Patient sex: M
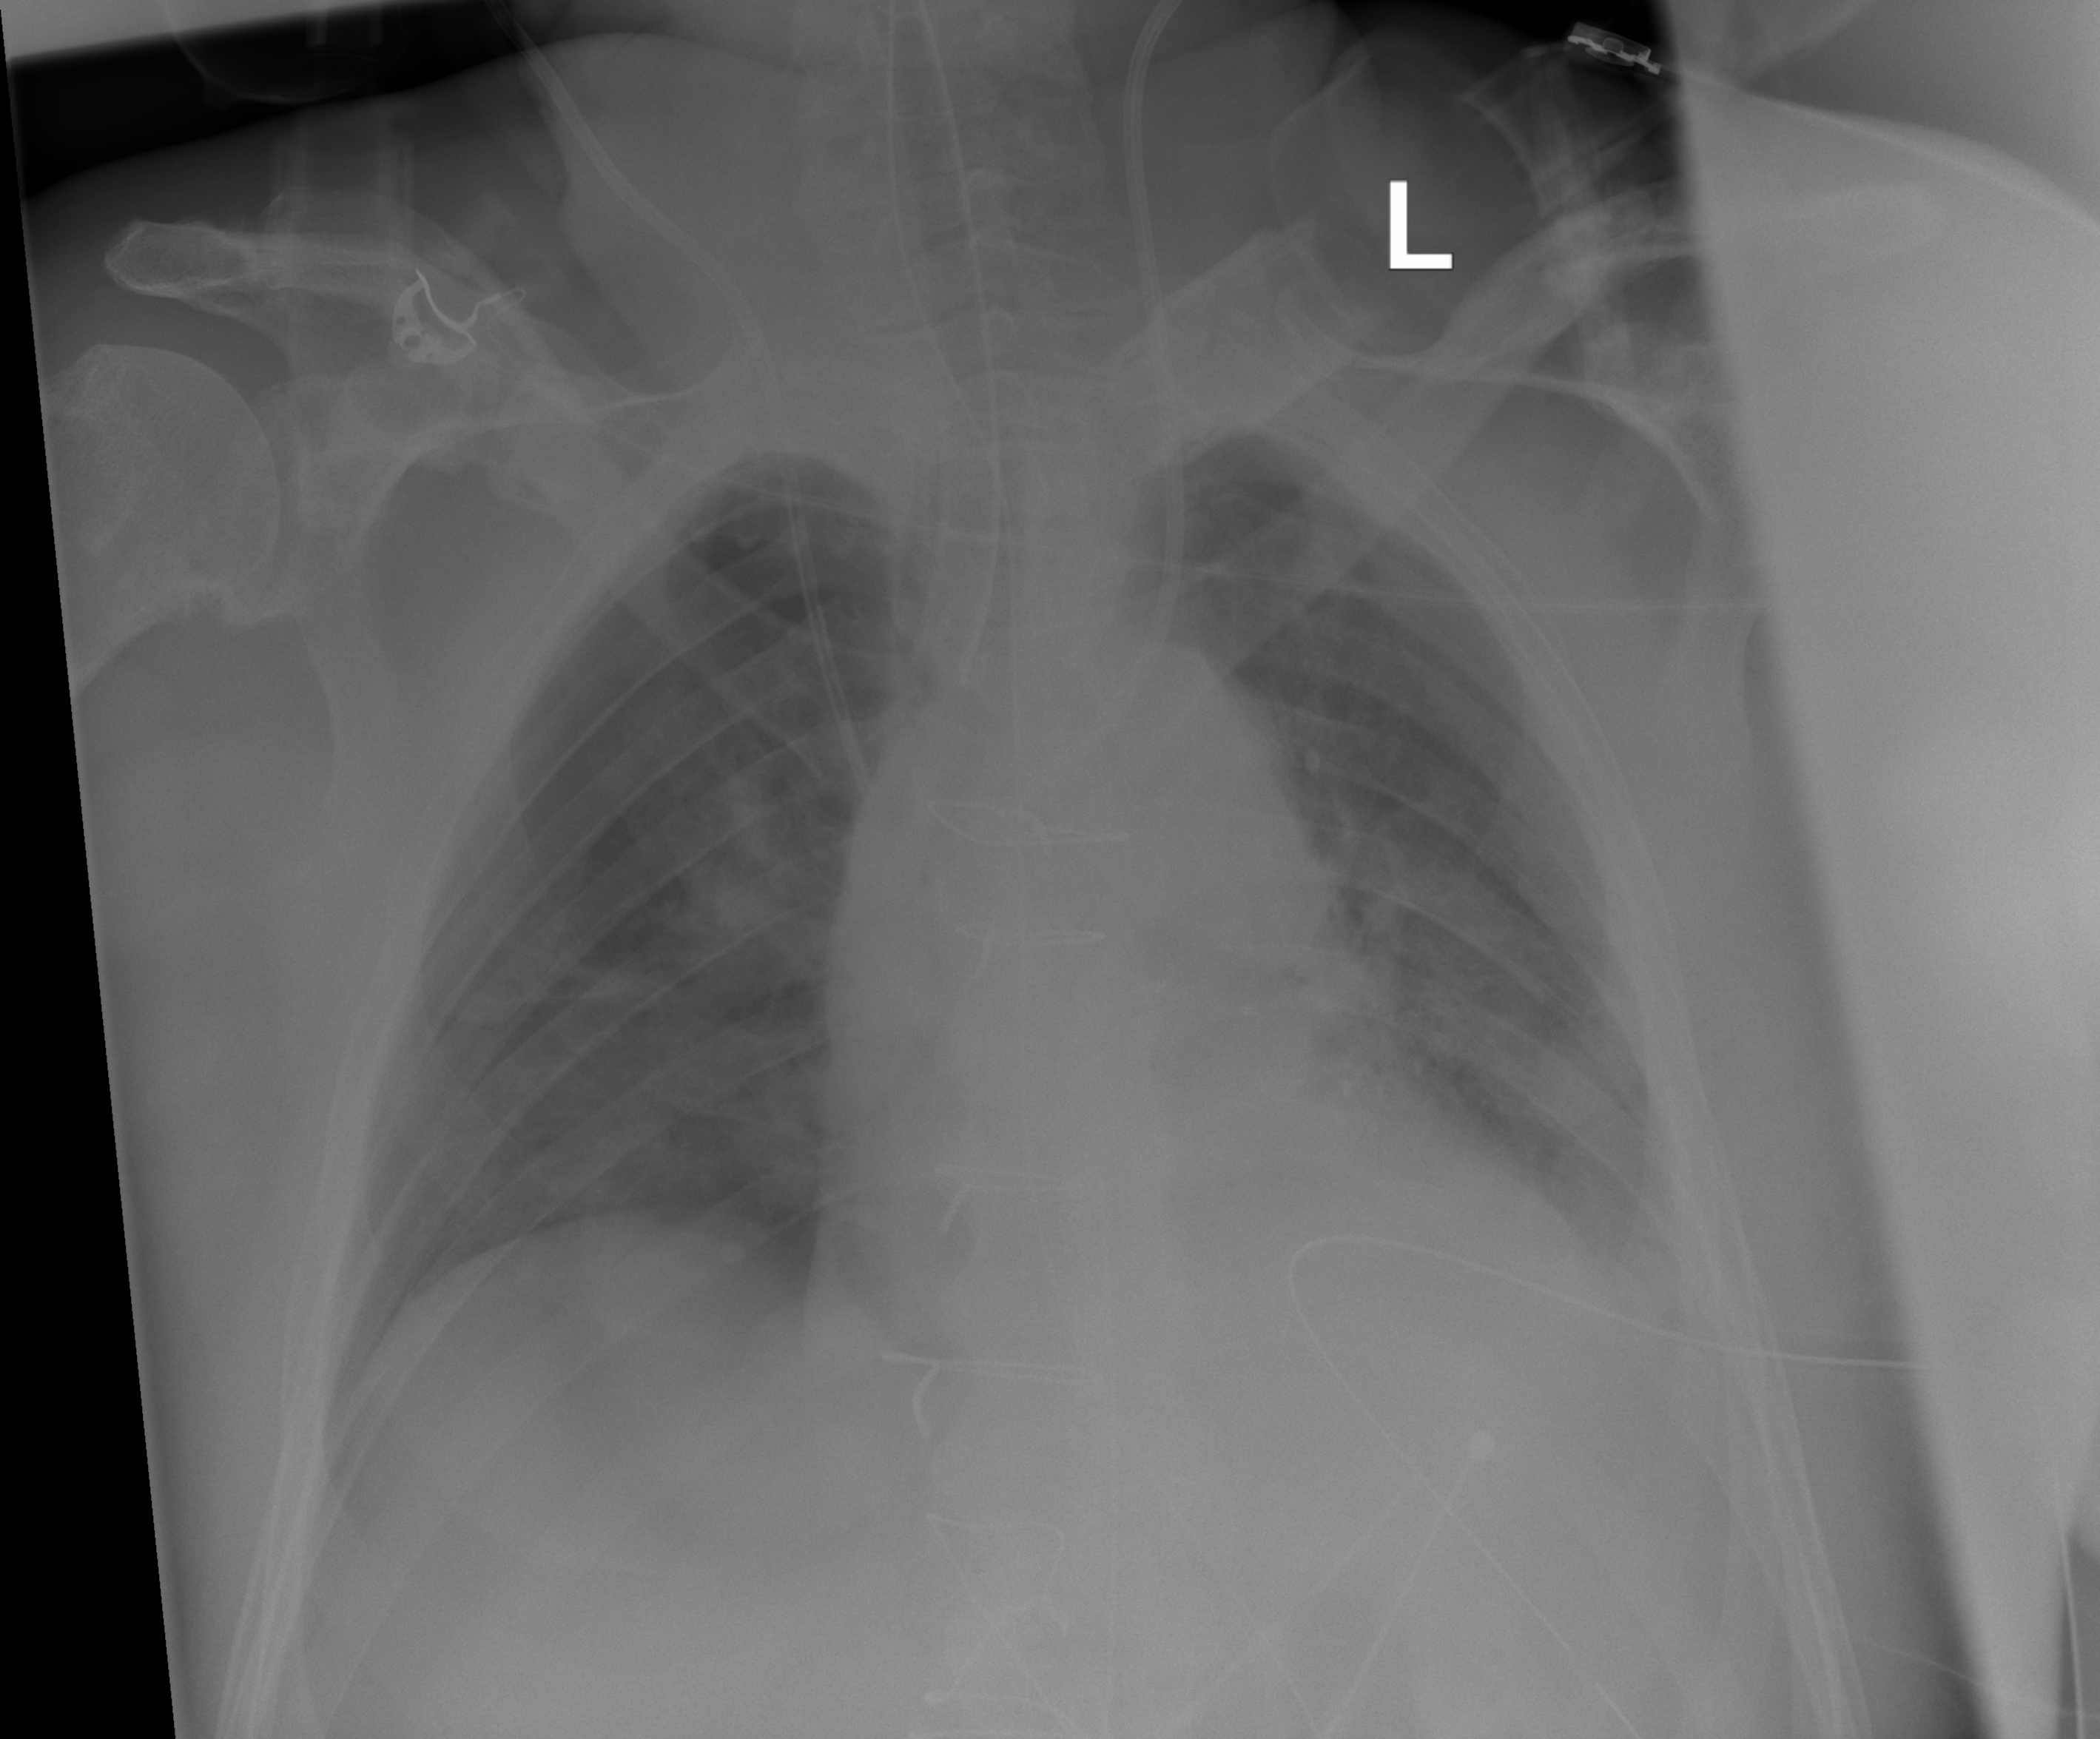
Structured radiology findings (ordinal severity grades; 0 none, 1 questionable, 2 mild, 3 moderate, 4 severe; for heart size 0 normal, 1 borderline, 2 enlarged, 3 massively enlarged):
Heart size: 2
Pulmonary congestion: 2
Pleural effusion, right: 0
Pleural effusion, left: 2
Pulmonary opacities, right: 2
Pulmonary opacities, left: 2
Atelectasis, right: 2
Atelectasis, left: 2